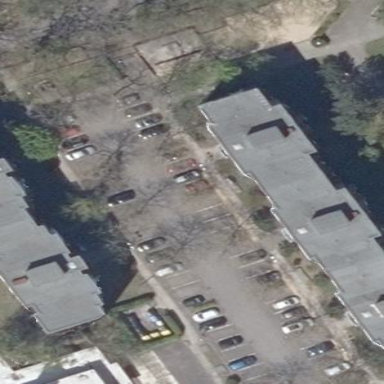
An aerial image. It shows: Street-side parking area.